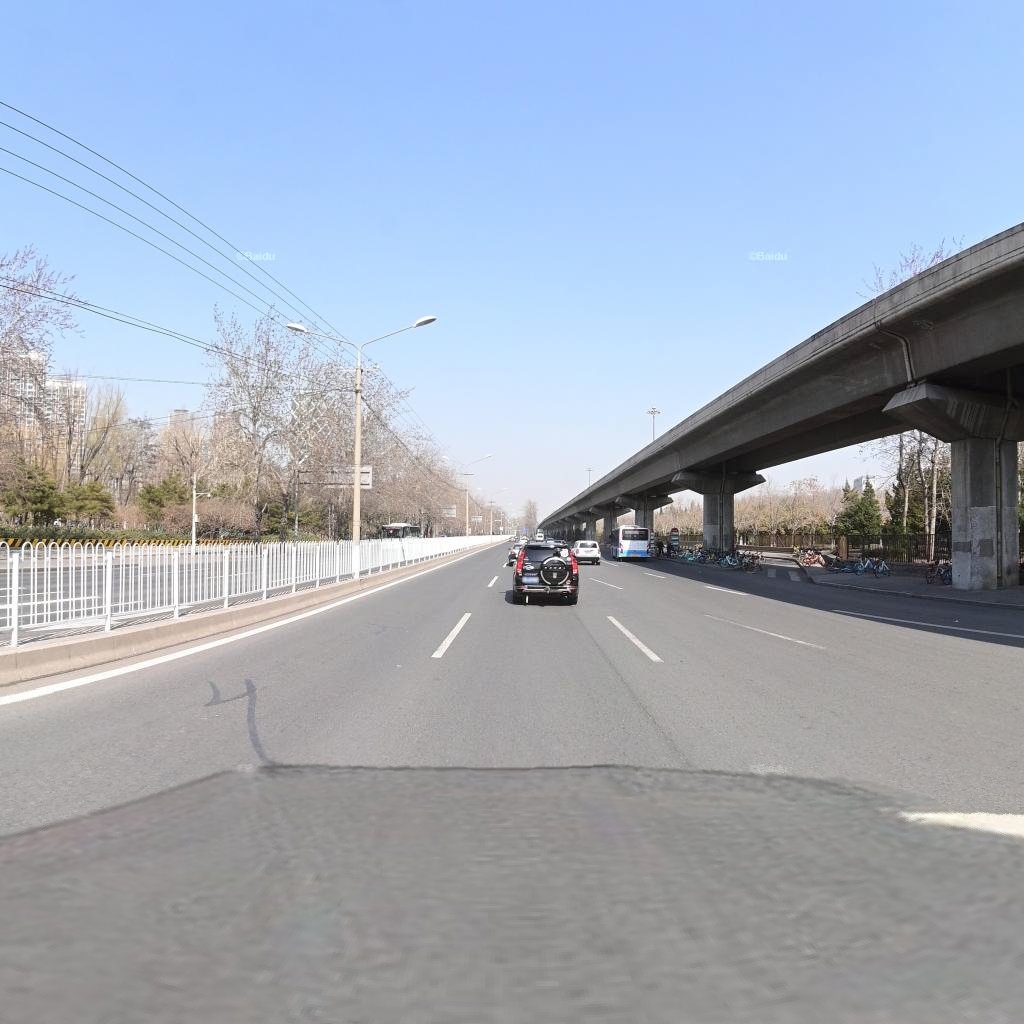
Region: Chaoyang
Road damage annotations: longitudinal patch, longitudinal crack, longitudinal patch, longitudinal patch